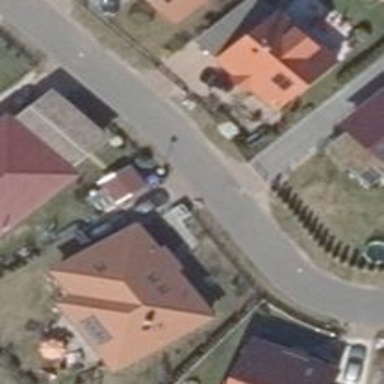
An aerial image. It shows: Residential road with asphalt surface.